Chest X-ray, AP view. Patient: 32 years old, sex F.
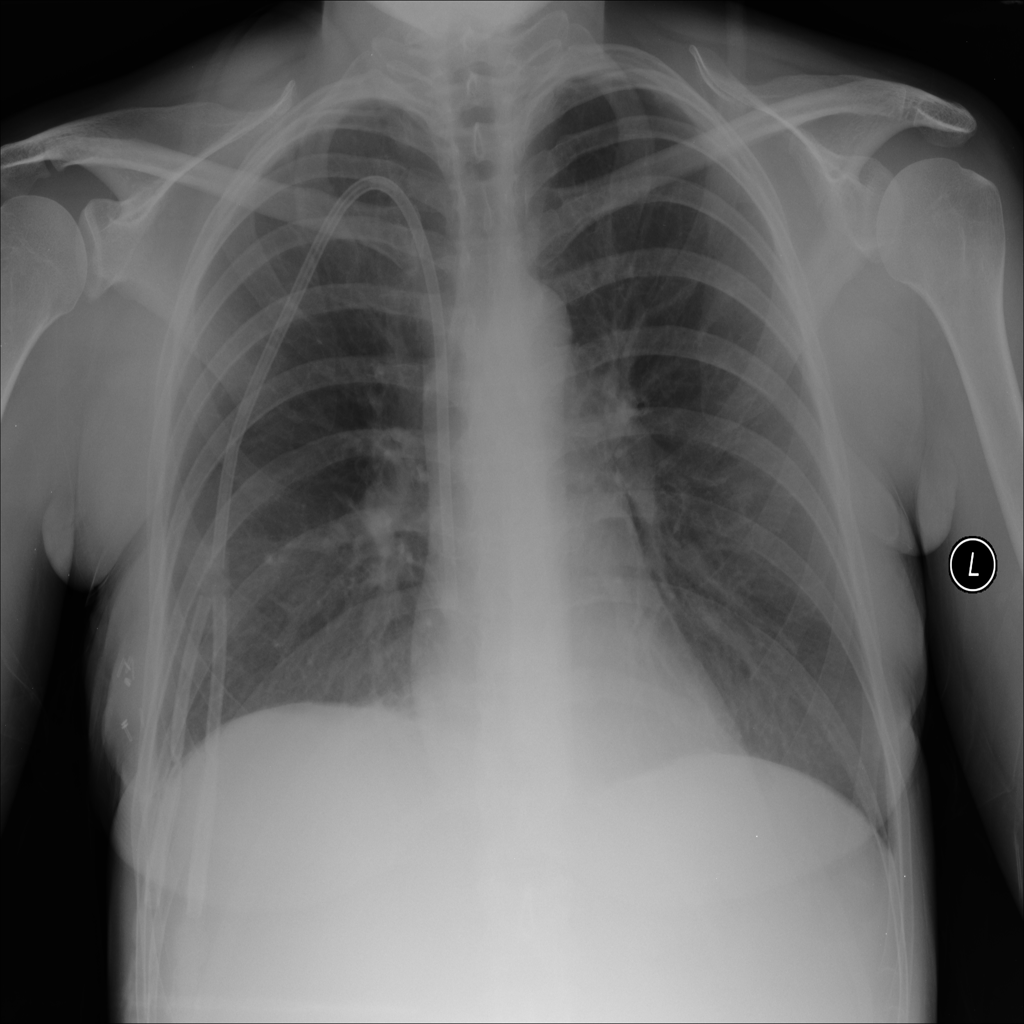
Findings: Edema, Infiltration